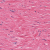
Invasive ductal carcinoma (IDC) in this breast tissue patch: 1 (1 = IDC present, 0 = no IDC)